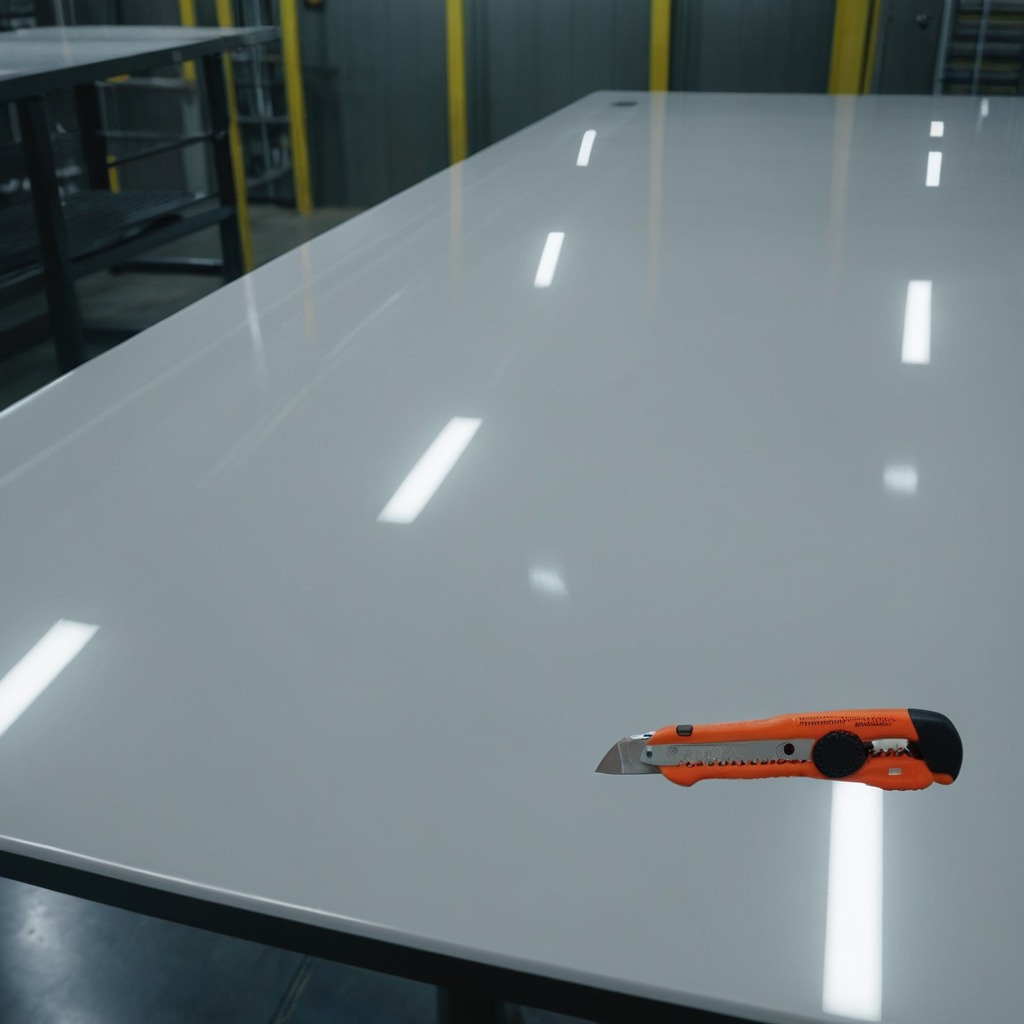
A utility knife lies on a table in a ship maintenance bay industrial lighting.